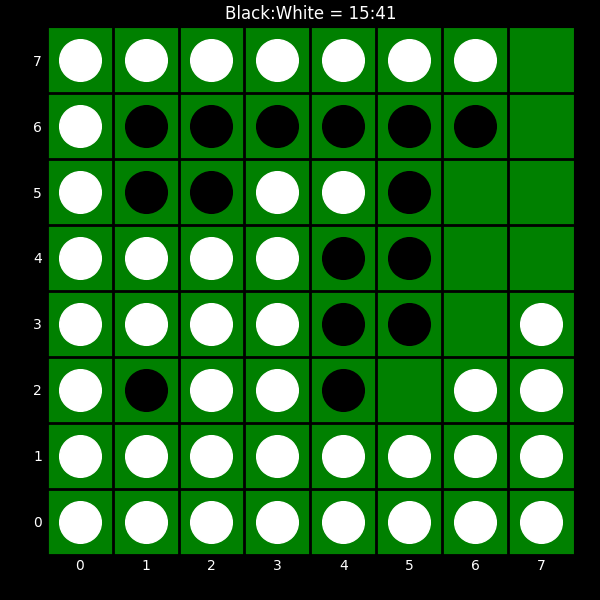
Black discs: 15
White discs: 41